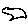
Label: cloud